Question: I'd like to create shadow effects around my JComponent and especially around my JTextField's (JXTextField's since i use SwingX api).
I already know about the 'DropShadowBorder' class from SwingX but it's not exactly what i want to achieve. I decided to do it myself by using rounded rectangle and gradients.
My idea is to create a rounded rectangle, apply a gradient to it and then draw the component on top of this rectangle with a given offset to create the shadow effect.
The problem is that i'm only aware of the GradientPaint class that allow me to specify start and end point of my gradient. Unless i'm wrong, i think i can't achieve this effect which such a gradient, i think i would need a gradient that start at the center and then fade toward the edges. Is there a way to do such a gradient with the actual API or do i need to write it myself?
Thanks.
EDIT: The is to do a text field that looks like:
The shadow is more important on the bottom than on the right and left sides.
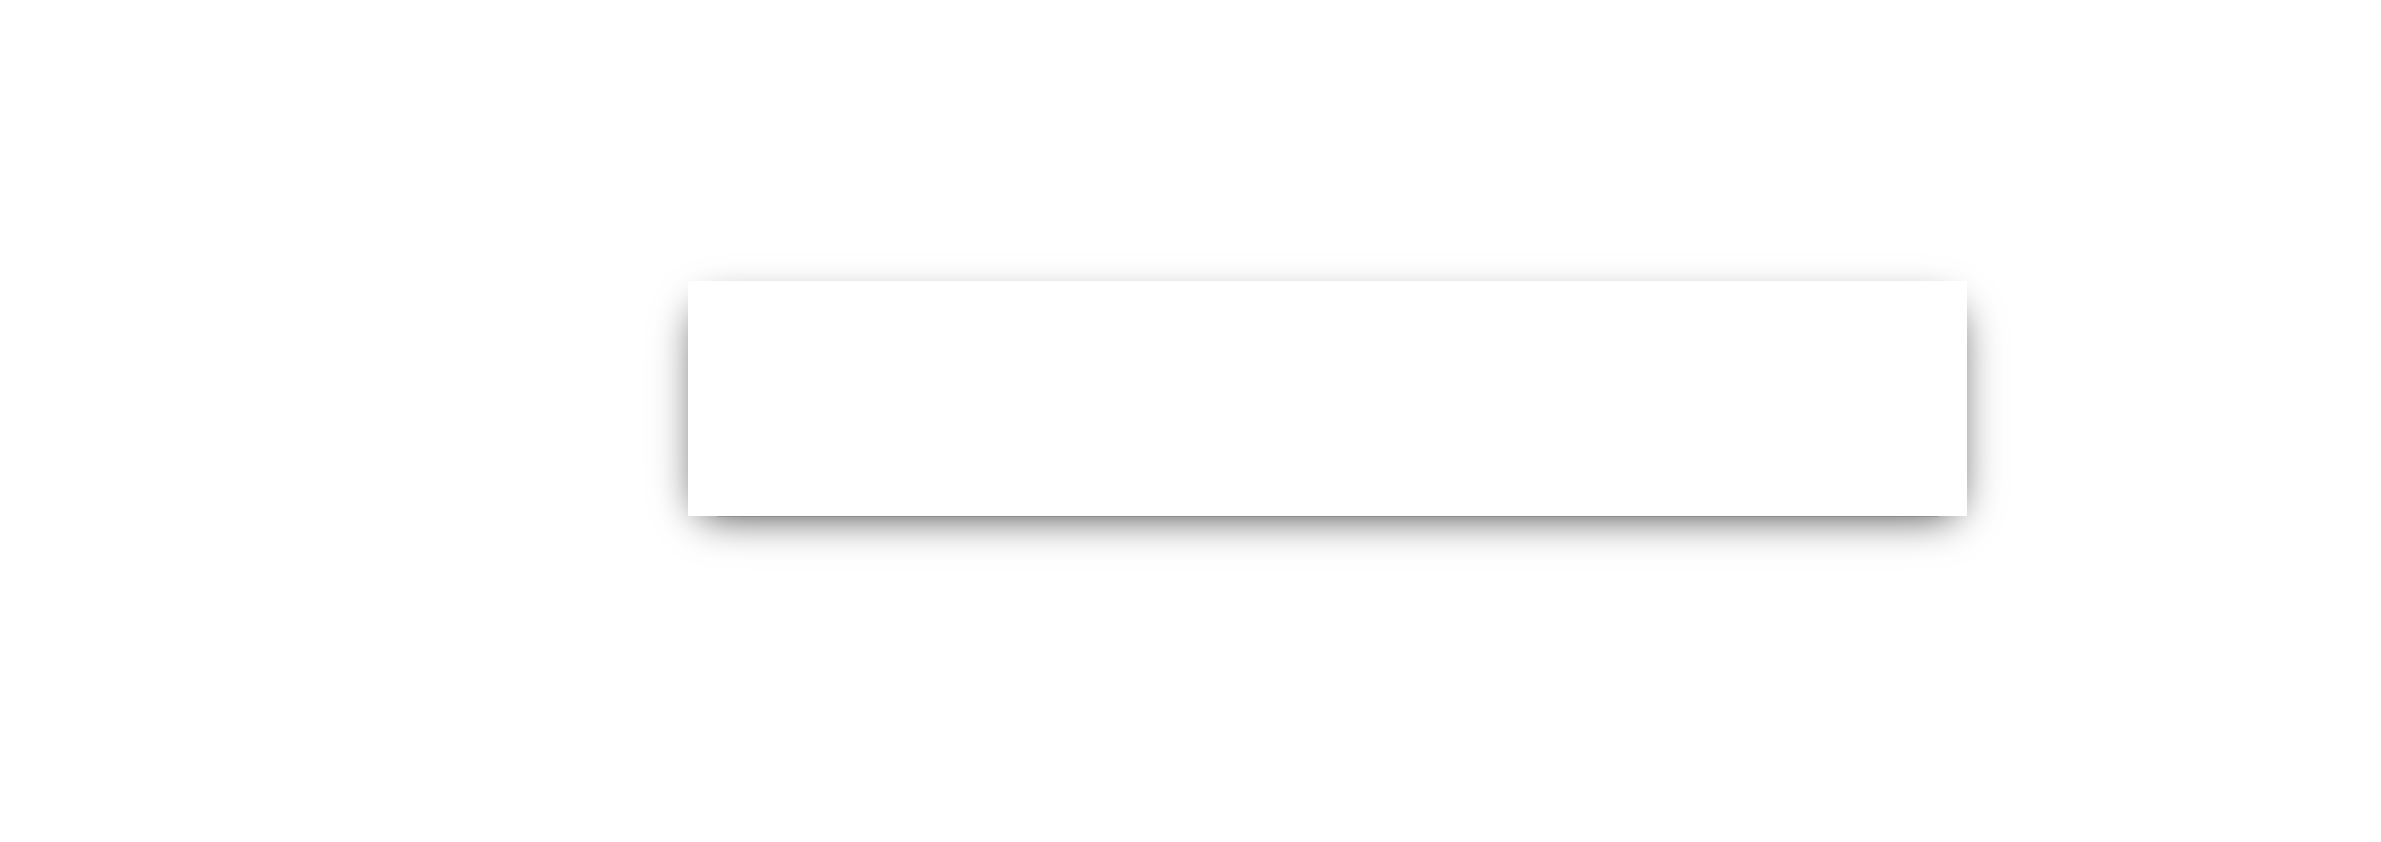
Answer: There is no easy way to achieve exactly what you want.
To create an exact effect of such shadow you will have to do several things:
1. Paint a black/gray (color of your shadow) rounded rectanle on a separate image sized to component plus some additional spacing at the sides
2. Blur that image to create a shadow from the flat rounded rectangle
3. Render that image under the field by either using your own UI or just replacing field's paintComponent method
Let me explain each step a bit more:
1. You need a separate image so that the background/component won't get blurred together with the shadow. Plus you cannot apply any filter directly to the Graphics - you need an Image.
2. You can read a good explanation of how-to-blur here: http://www.jhlabs.com/ip/blurring.html
3. You need to place (paint) the shadow image before the component itself and that is possible in two ways: paint it on the panel/container that contains the field or replace the field paintComponent method or UI itself.